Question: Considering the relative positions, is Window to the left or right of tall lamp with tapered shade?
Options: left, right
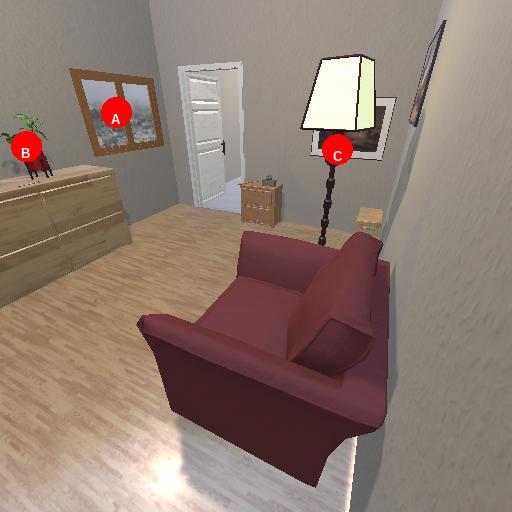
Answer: left